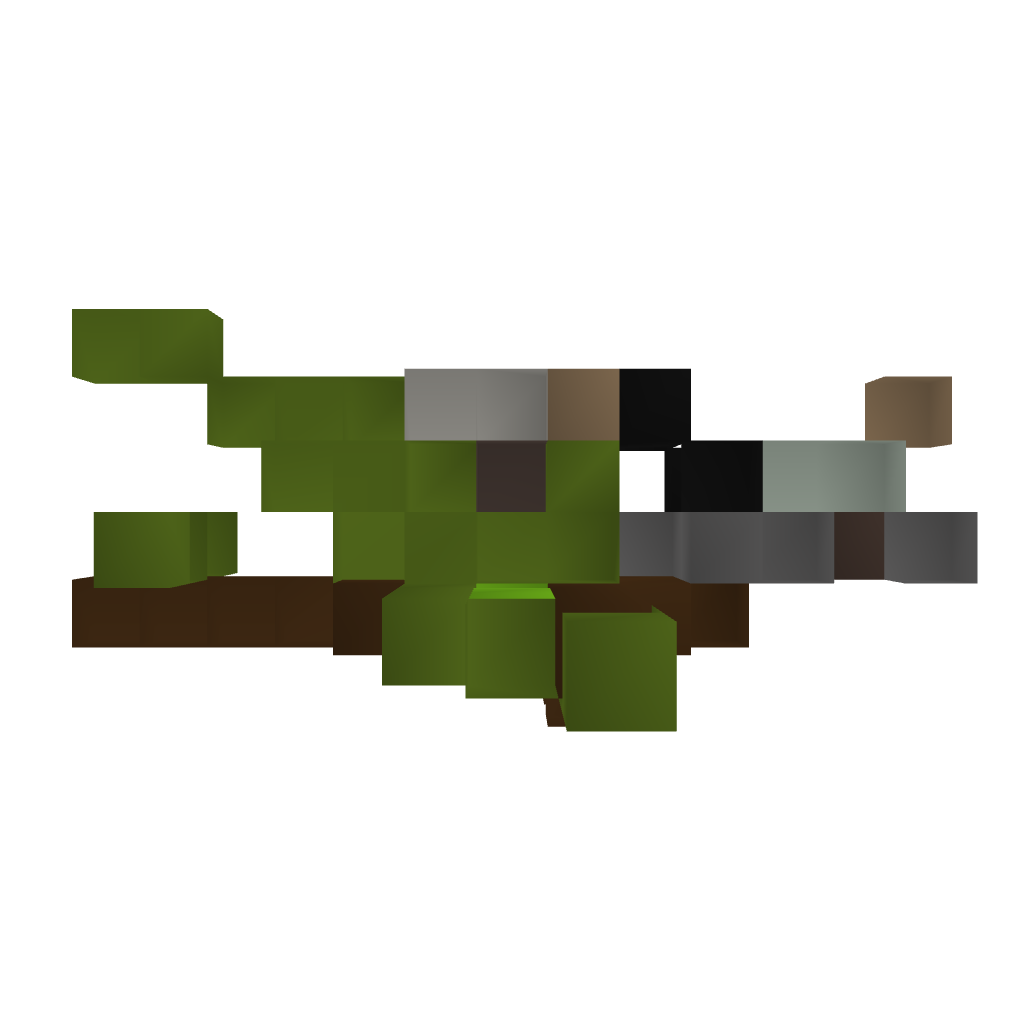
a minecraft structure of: Fighter Bf 109 K1